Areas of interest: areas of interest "Dongying Fantasia Aquarium"
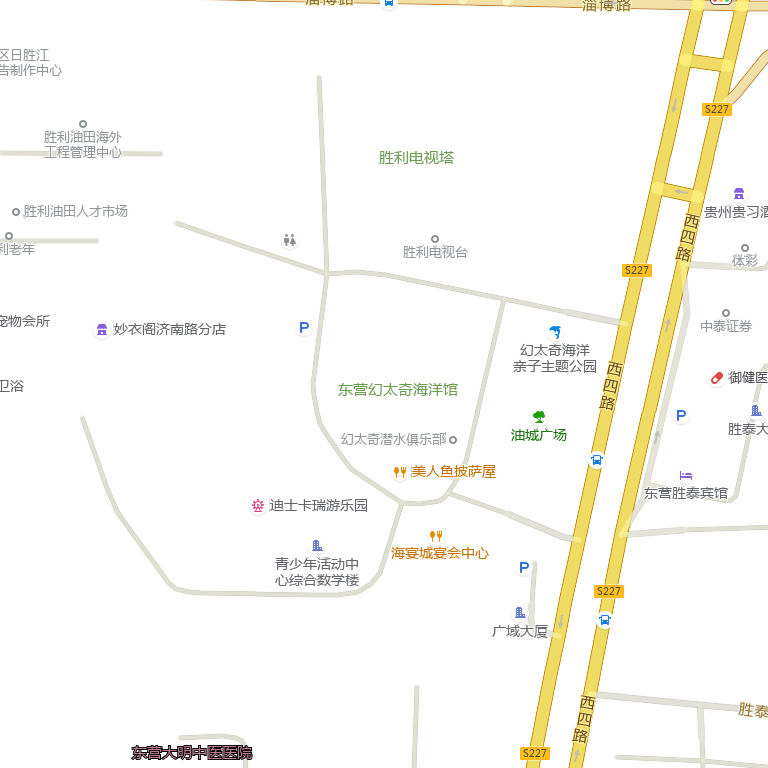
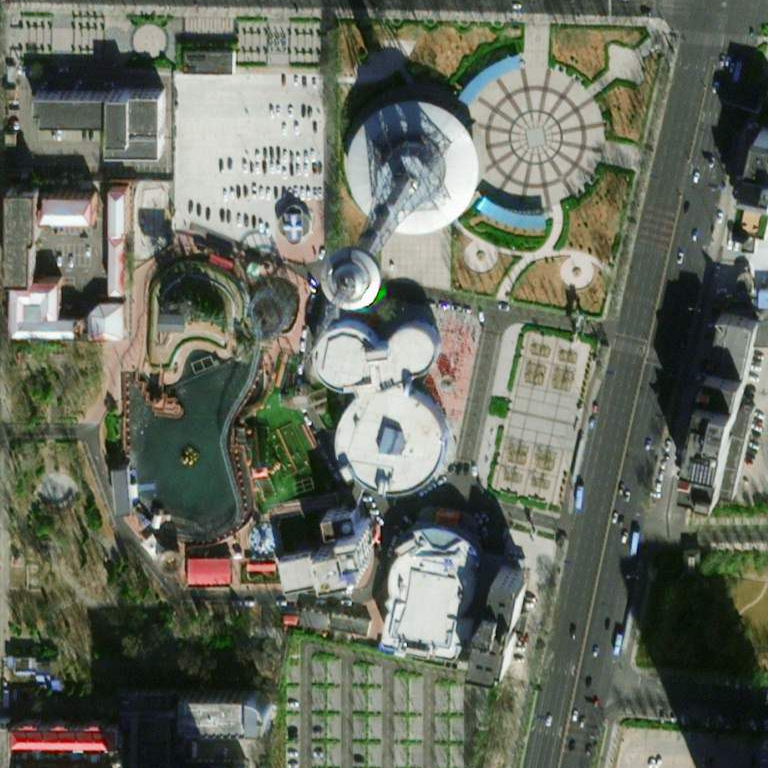